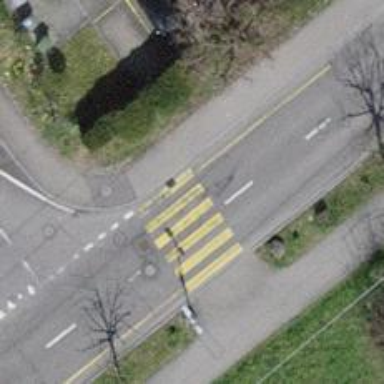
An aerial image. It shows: Zebra crossing on footway.